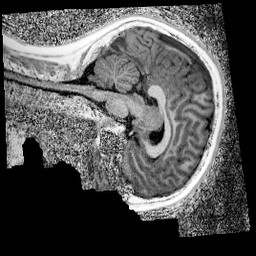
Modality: UNIT1_denoised
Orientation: sagittal
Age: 11
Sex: male
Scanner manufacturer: siemens
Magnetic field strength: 3 T
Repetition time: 4 s
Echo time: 0.00299 s